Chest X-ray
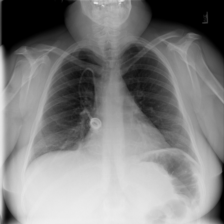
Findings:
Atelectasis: negative
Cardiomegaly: negative
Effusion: negative
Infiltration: negative
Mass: negative
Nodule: negative
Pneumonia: negative
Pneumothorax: negative
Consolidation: negative
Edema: negative
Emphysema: negative
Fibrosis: negative
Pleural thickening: negative
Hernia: negative